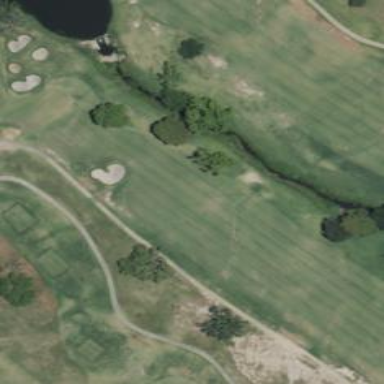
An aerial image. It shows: View of golf hole.